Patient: sex F, age 59
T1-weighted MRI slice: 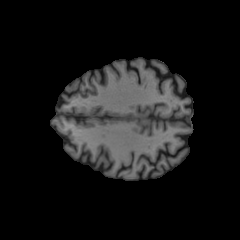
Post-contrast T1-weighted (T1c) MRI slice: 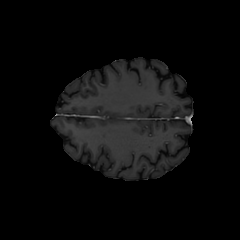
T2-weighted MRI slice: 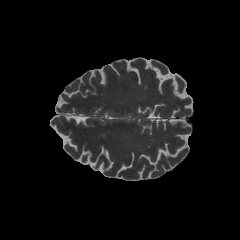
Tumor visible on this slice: no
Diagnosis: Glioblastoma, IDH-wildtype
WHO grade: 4